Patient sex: M
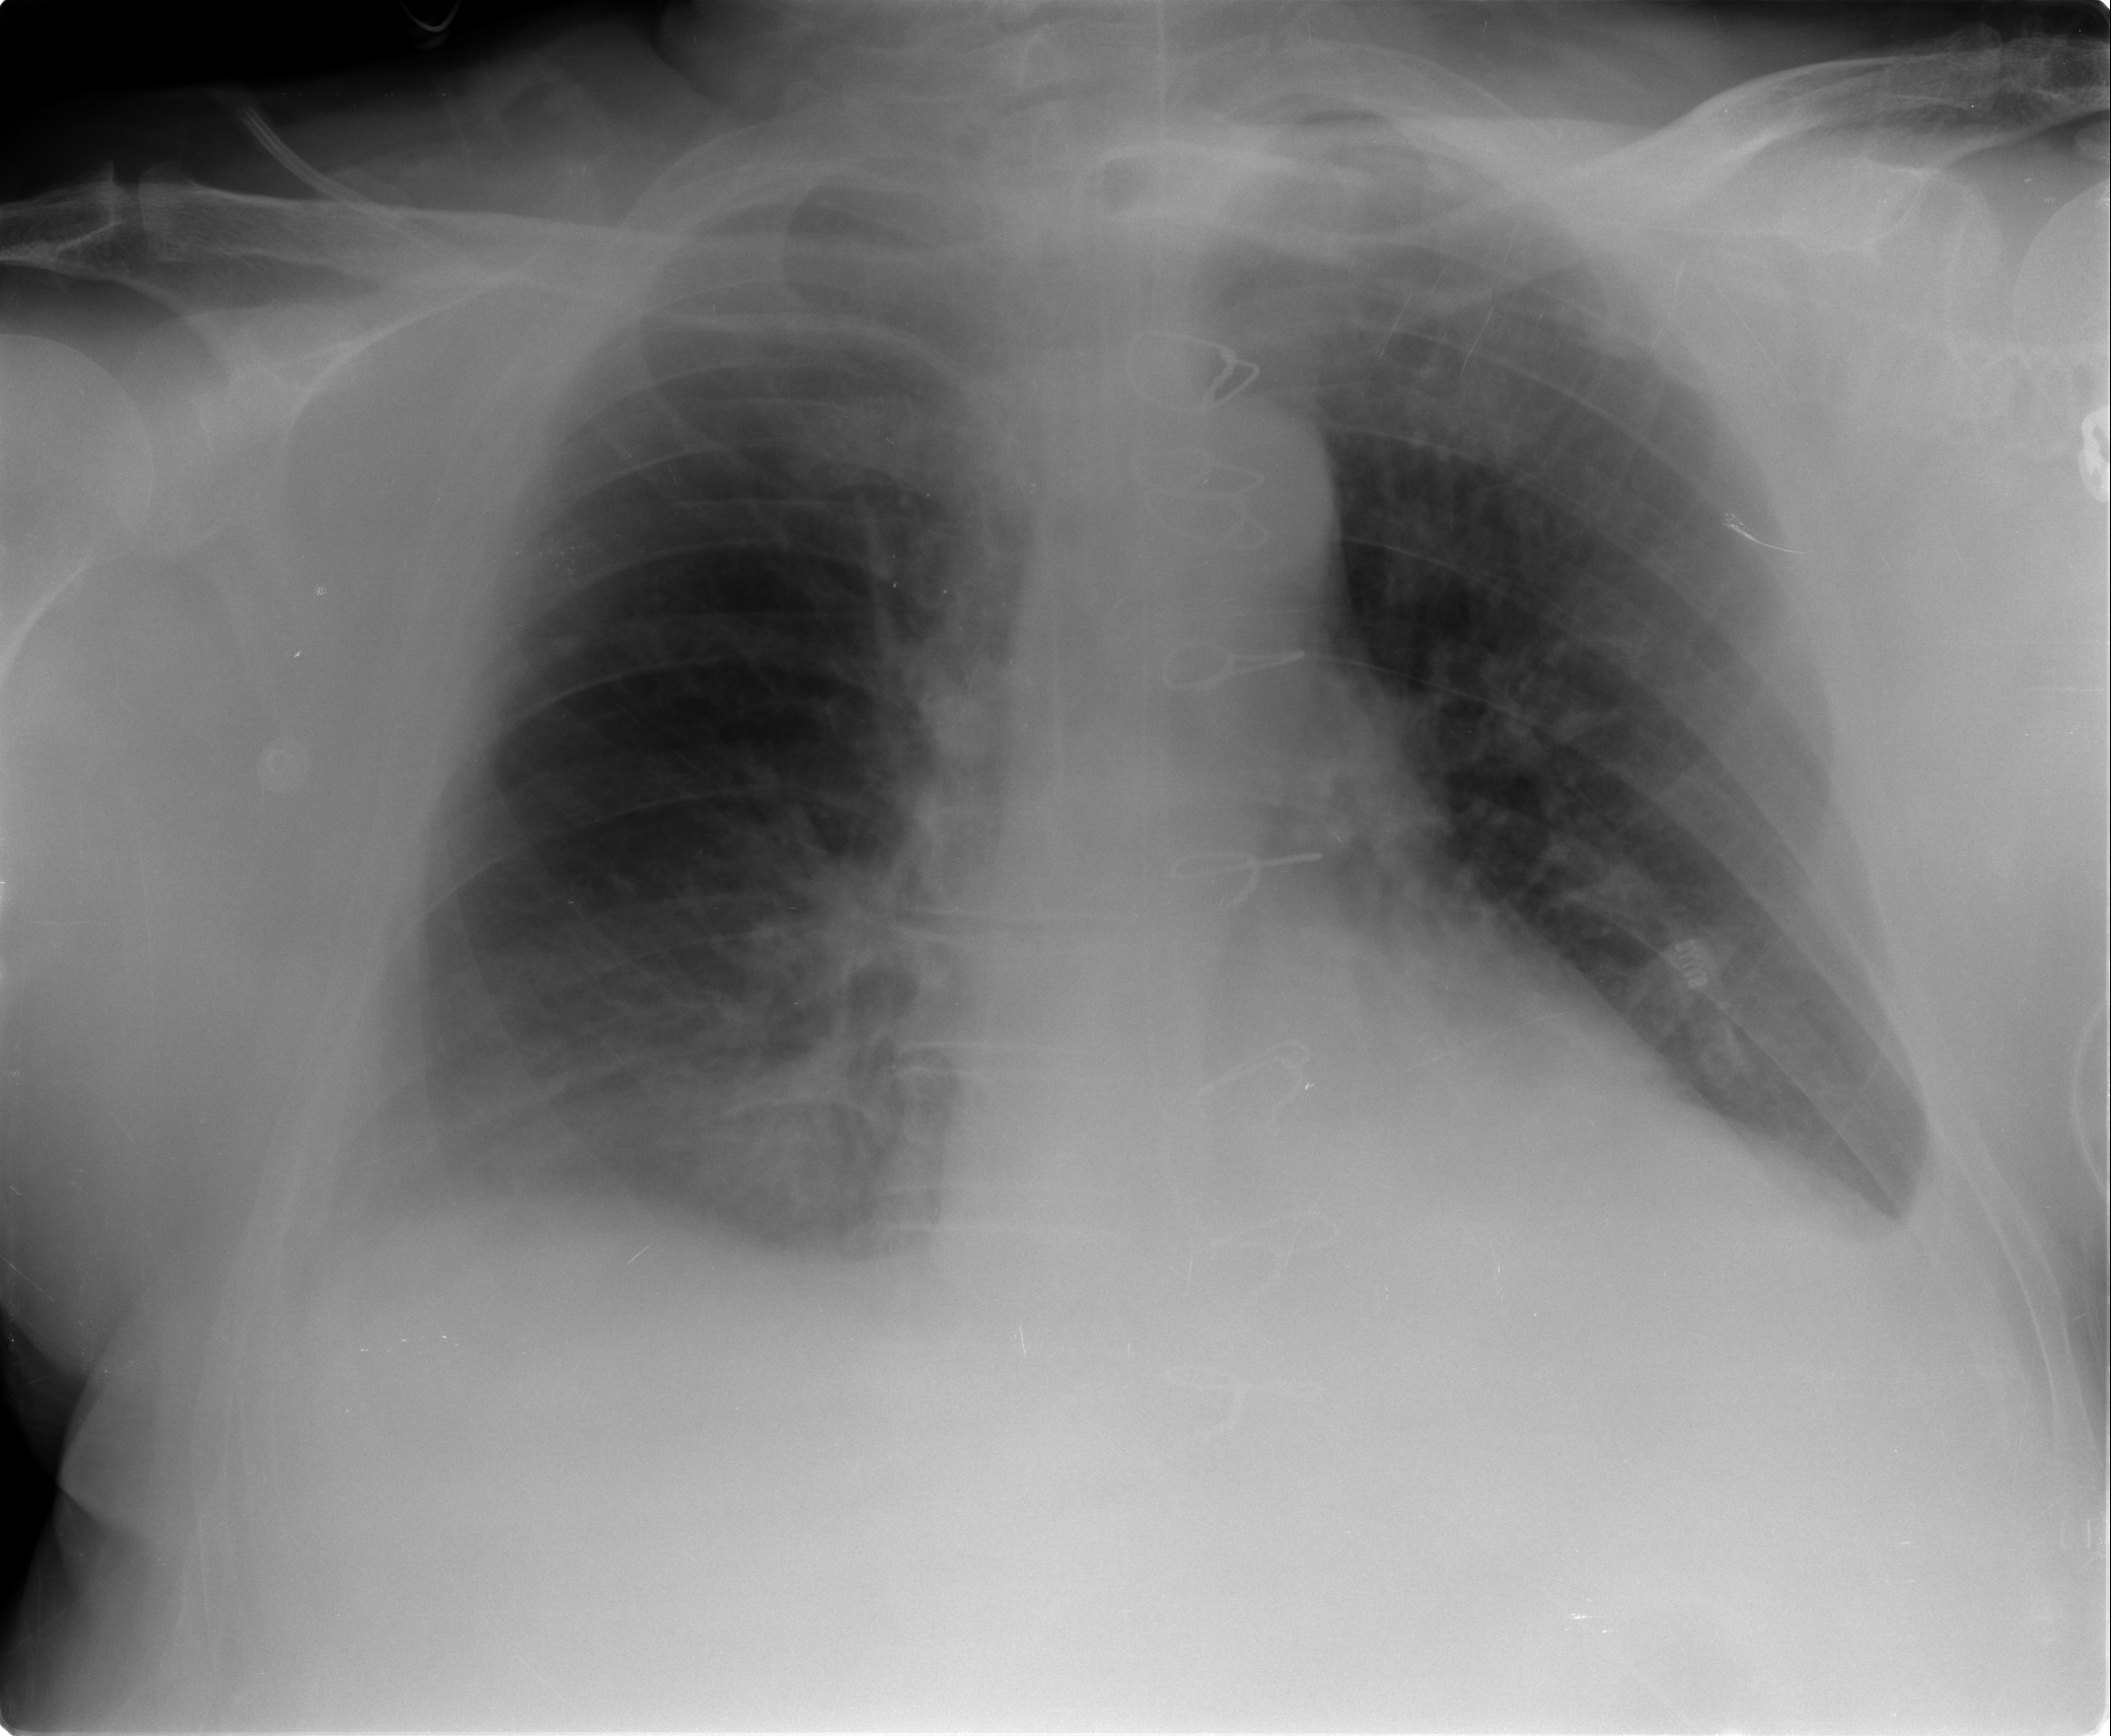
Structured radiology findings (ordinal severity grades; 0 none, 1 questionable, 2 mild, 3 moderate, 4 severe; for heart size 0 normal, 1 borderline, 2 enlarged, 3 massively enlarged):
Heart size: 0
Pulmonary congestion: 1
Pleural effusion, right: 2
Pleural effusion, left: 2
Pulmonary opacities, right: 1
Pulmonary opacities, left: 1
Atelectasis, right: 2
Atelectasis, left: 2